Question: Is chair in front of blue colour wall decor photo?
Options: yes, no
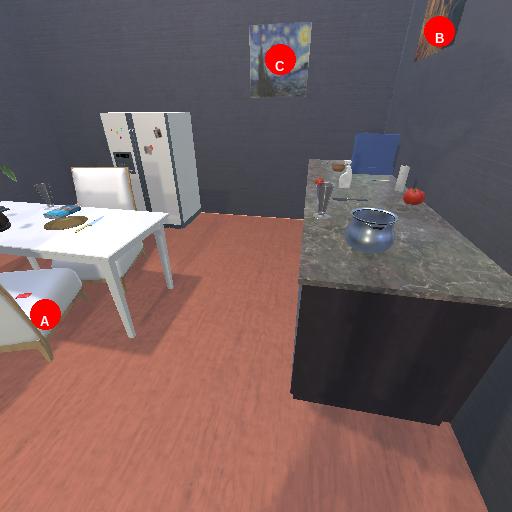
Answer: yes